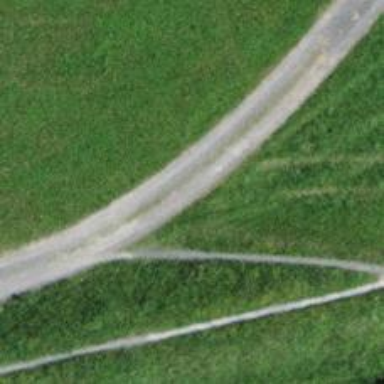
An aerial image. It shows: Gravel track with grade2 tracktype and no sidewalk.